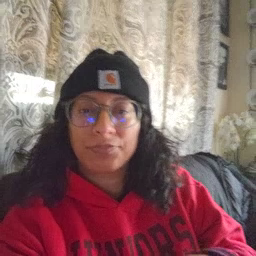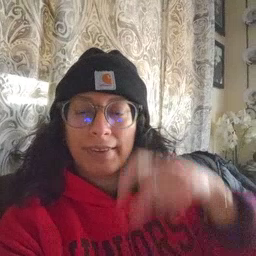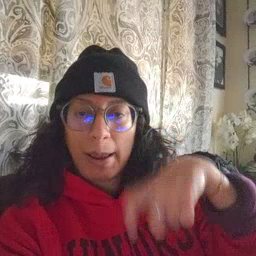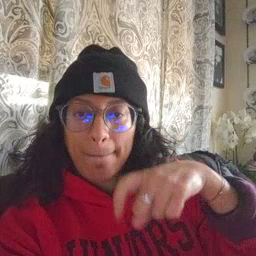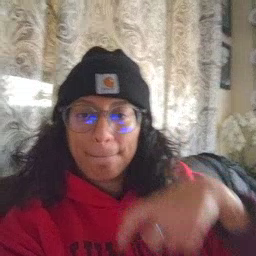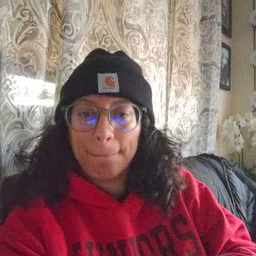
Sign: time